Question: I am developing a webpage and every time I hit save all it brings up this save dialog. It has does this every time and I have rebuilt this page three times trying to get it to stop. What is causing it and how can I correct this unexpected event.

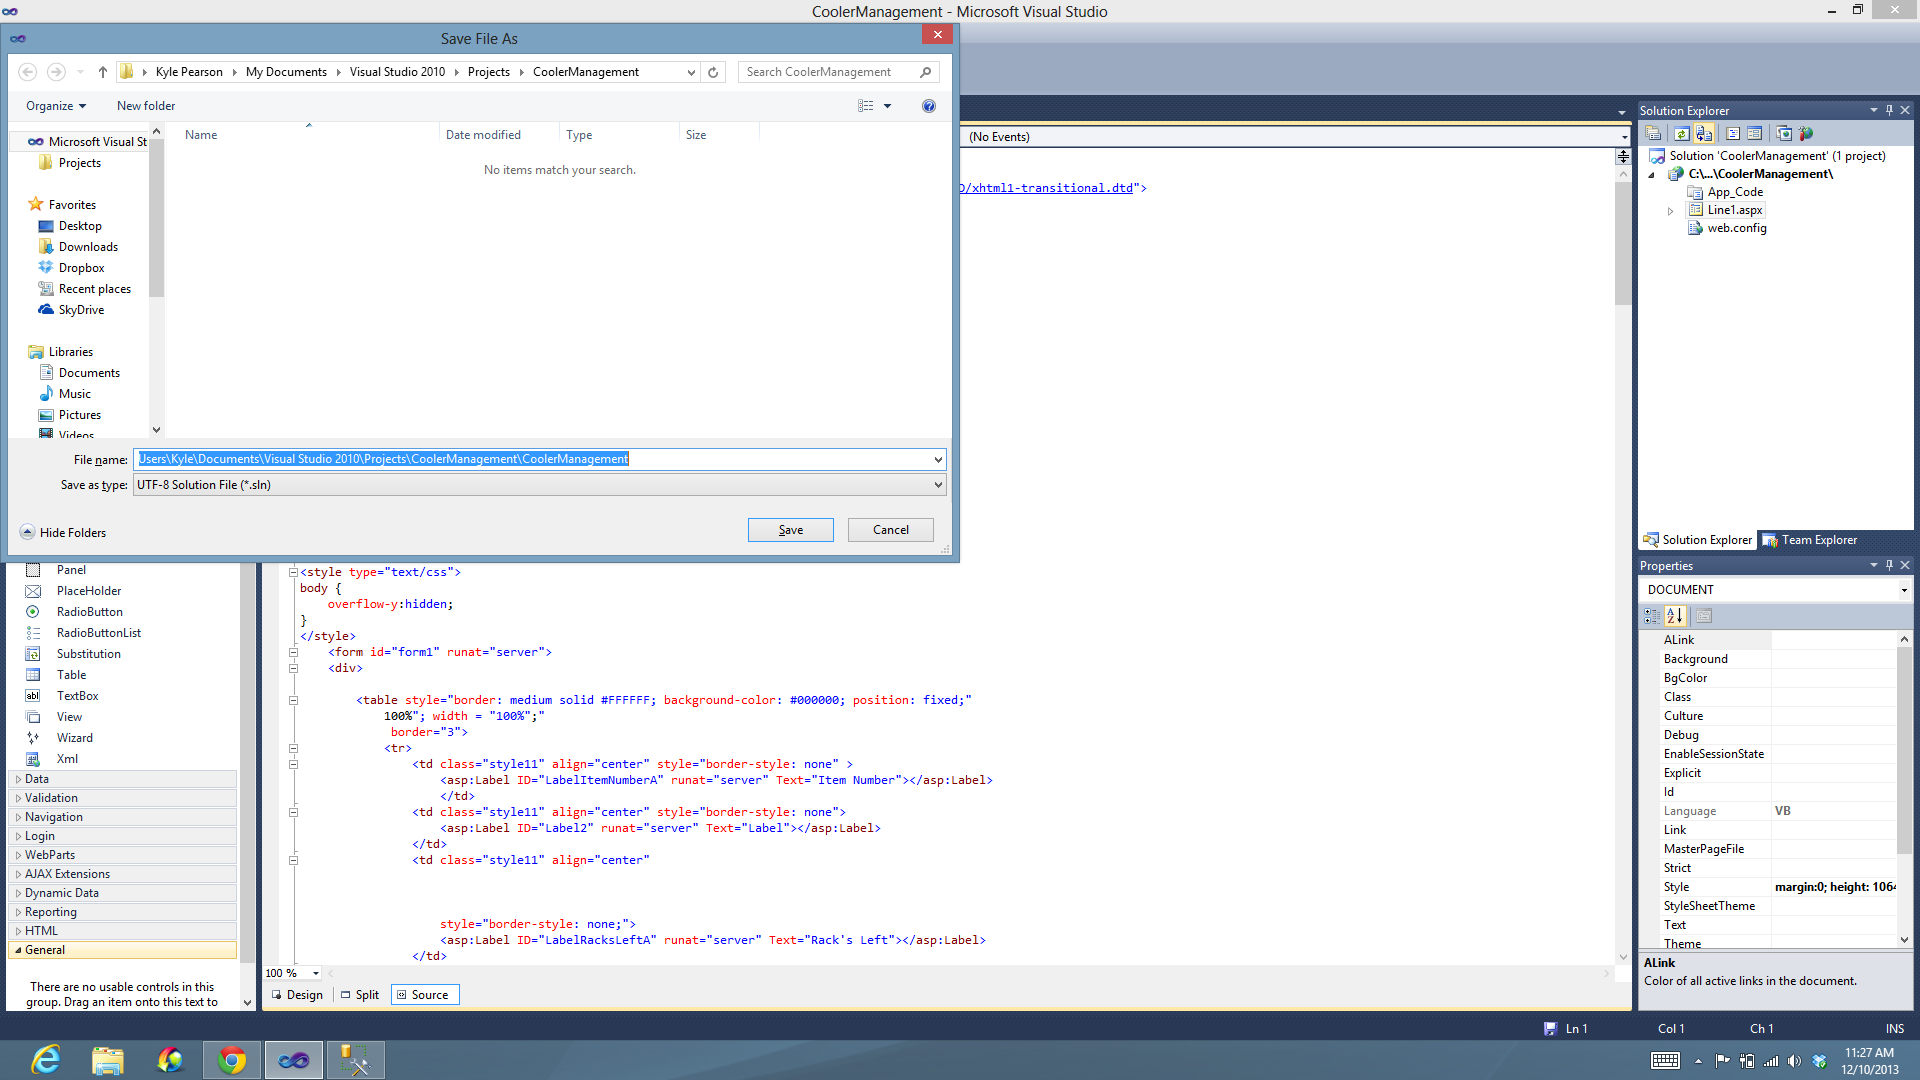
Answer: This typically occurs when opening the visual studio project as a web application or web site that never had the solution file created. By default the visual studio wants to have a solution file with it. Until you click "save" it will keep bothering you. Once you tell it "save" it will not bother you anymore and there is no harm in have the project associated to a solution file.